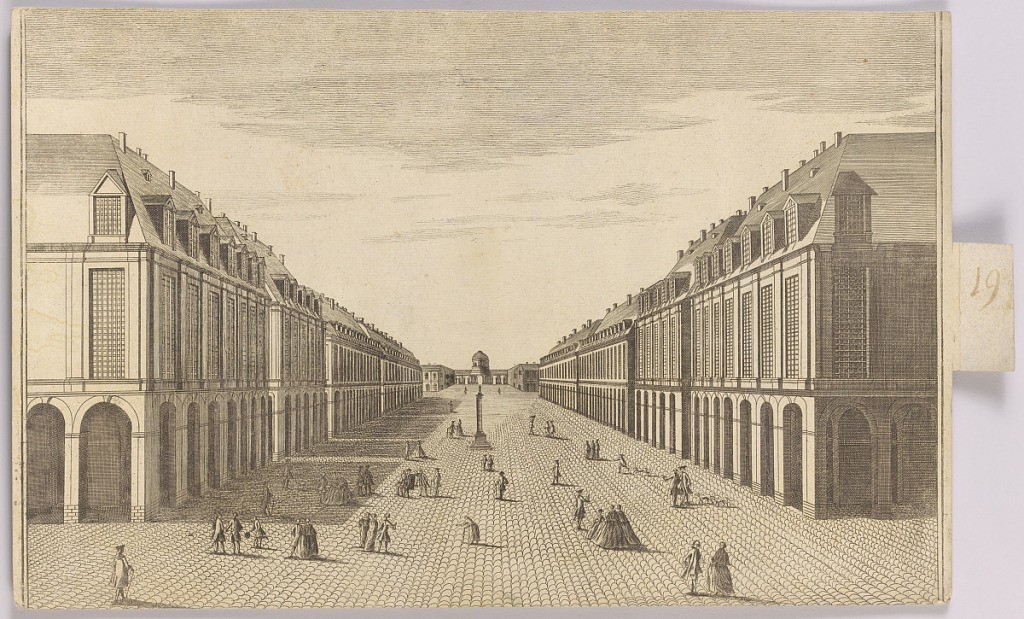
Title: Peep-Show Print
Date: mid-18th century
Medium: Engraving and brush and wash on paper
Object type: Print
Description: Peep-show print